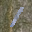
Label: 1